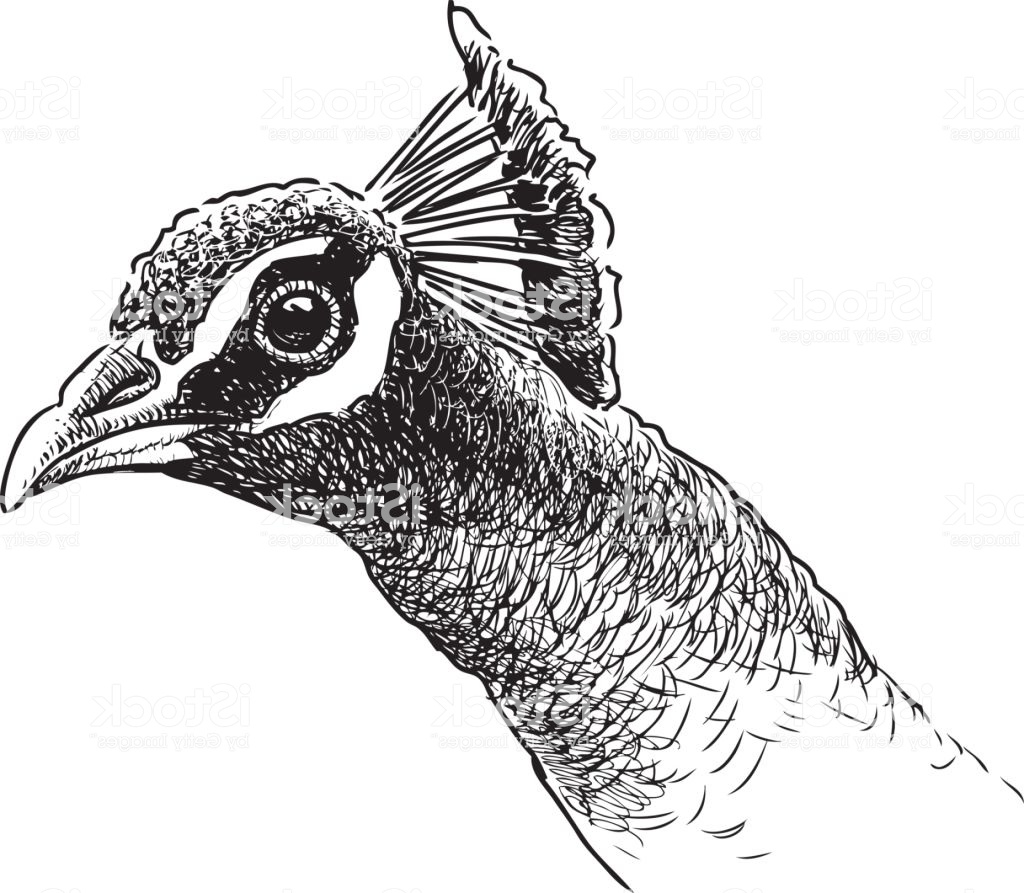
Label: prairie chicken, prairie grouse, prairie fowl